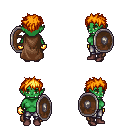
a pixel art fantasy rpg character, female body template, orc, green skin, brown cape, metal pants, light blonde bedhead hairstyle, gold gloves, maroon shoes, shield, four views (front, back, left, right), 2x2 character sprite sheet, small pixel art, hard edges, no anti-aliasing